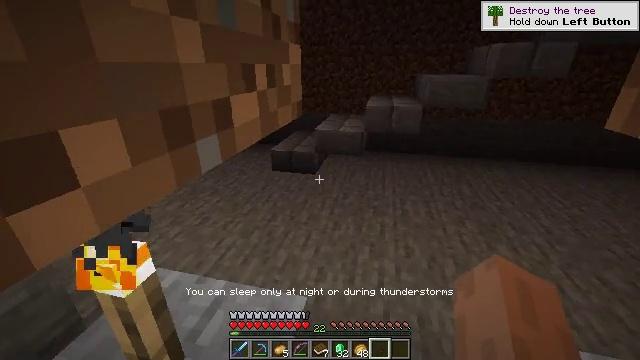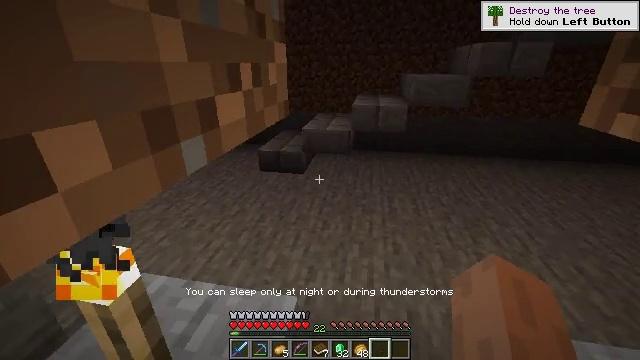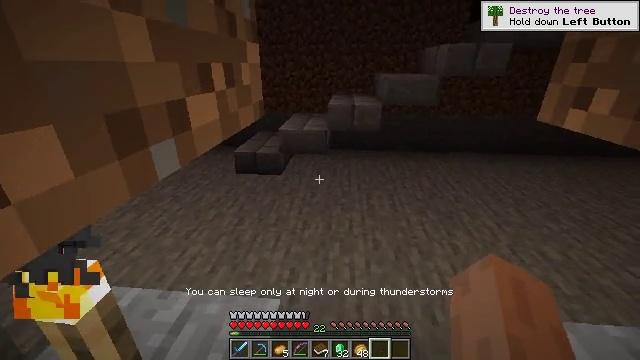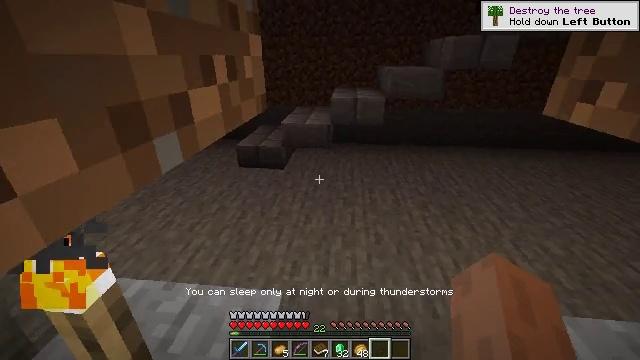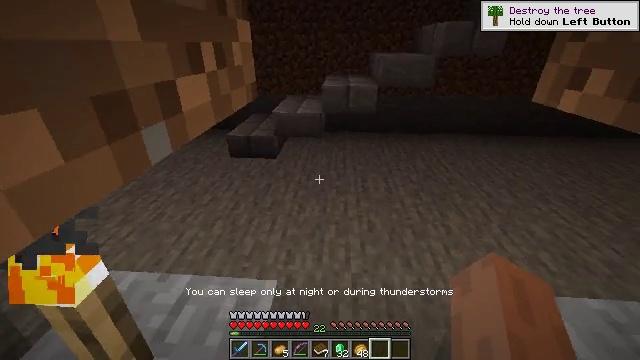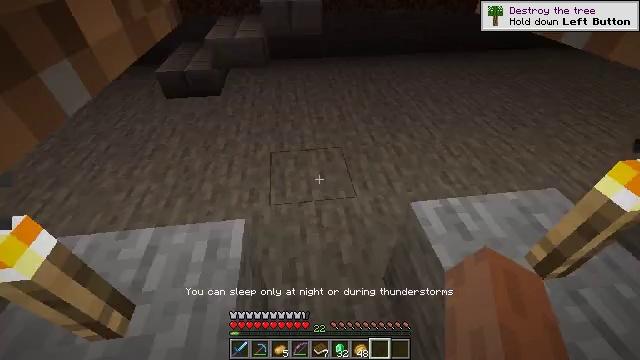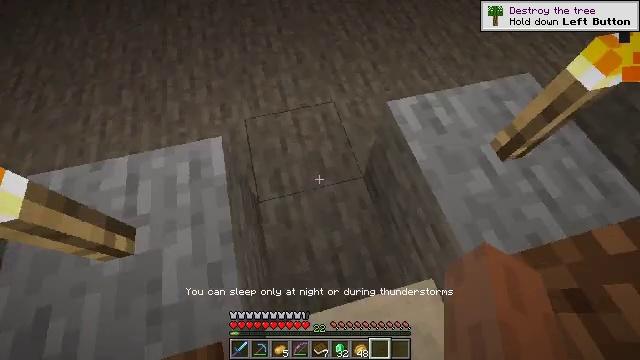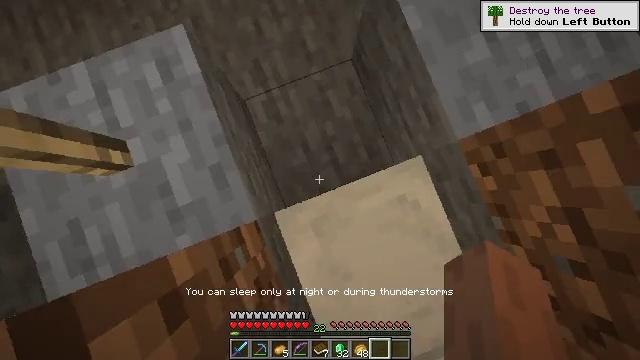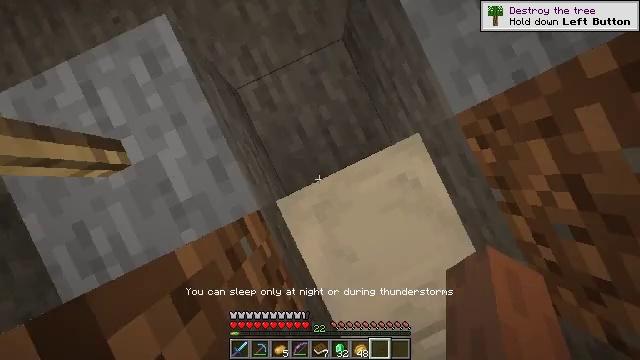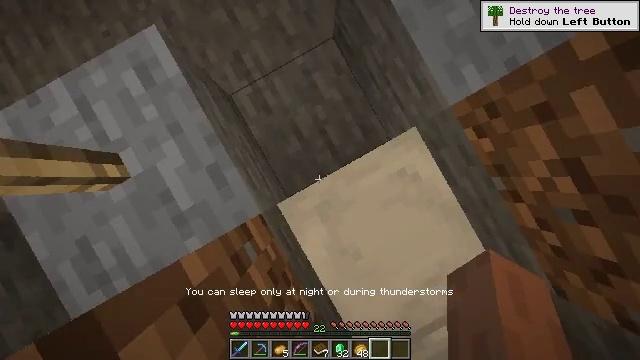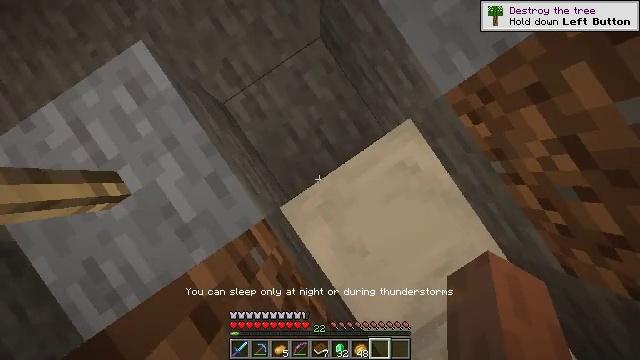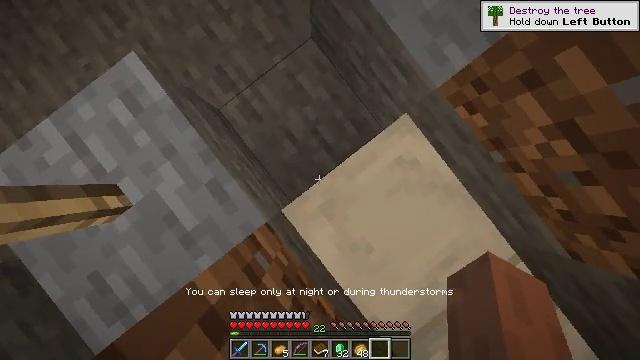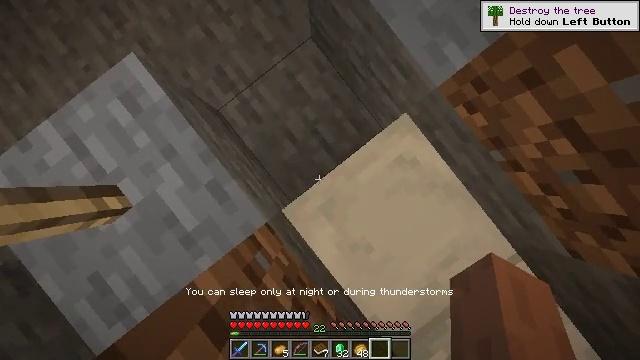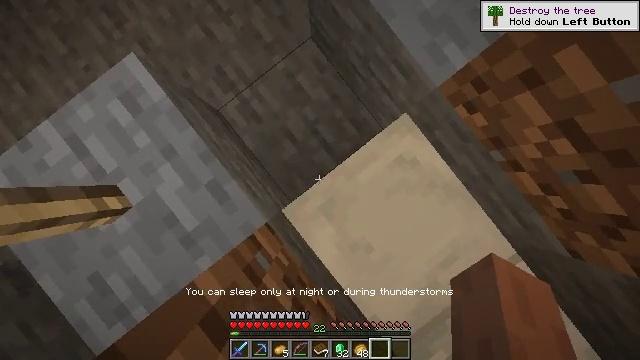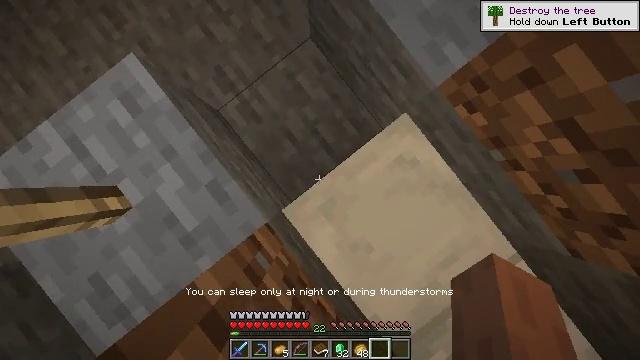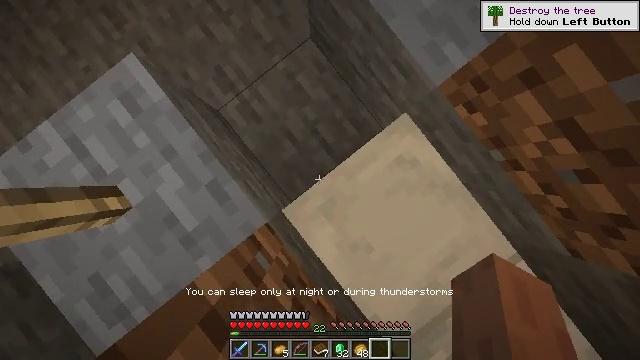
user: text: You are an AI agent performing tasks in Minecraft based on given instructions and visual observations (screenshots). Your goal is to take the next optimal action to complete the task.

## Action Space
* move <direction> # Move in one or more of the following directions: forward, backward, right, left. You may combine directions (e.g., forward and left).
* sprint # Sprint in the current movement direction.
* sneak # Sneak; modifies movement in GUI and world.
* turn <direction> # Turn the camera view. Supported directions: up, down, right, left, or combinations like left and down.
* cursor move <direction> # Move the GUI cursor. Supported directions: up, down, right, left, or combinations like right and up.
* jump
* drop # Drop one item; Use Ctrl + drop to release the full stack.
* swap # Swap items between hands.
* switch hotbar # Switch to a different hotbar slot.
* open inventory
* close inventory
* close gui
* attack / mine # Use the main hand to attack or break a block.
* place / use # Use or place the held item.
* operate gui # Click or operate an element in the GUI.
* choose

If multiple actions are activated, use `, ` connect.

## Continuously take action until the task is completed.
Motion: motion action
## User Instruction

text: Use a book on the enchanting table to get an enchanted book.
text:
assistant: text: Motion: turn right
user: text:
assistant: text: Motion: turn right
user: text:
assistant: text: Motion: turn down
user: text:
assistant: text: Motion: turn right and down
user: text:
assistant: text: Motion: turn right and down
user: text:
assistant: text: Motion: turn right and down
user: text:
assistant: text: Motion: turn right and down
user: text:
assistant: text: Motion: turn right and down
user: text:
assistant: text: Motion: turn right and down
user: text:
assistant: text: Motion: turn right and down
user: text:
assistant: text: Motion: turn right and down
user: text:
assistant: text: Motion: no_op
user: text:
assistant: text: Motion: use / place
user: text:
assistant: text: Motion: use / place
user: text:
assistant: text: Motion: use / place
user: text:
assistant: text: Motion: no_op
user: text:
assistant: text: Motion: no_op
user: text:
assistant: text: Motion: turn right
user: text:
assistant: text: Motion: turn right
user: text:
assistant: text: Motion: turn right and up
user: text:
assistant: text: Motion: turn right and up
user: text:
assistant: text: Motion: turn right and up
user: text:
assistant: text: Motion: turn right and up
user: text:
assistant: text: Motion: turn right and up
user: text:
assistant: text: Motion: use / place
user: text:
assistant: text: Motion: use / place
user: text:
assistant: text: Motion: use / place
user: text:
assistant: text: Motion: no_op
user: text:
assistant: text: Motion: no_op
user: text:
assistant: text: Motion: no_op